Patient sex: M
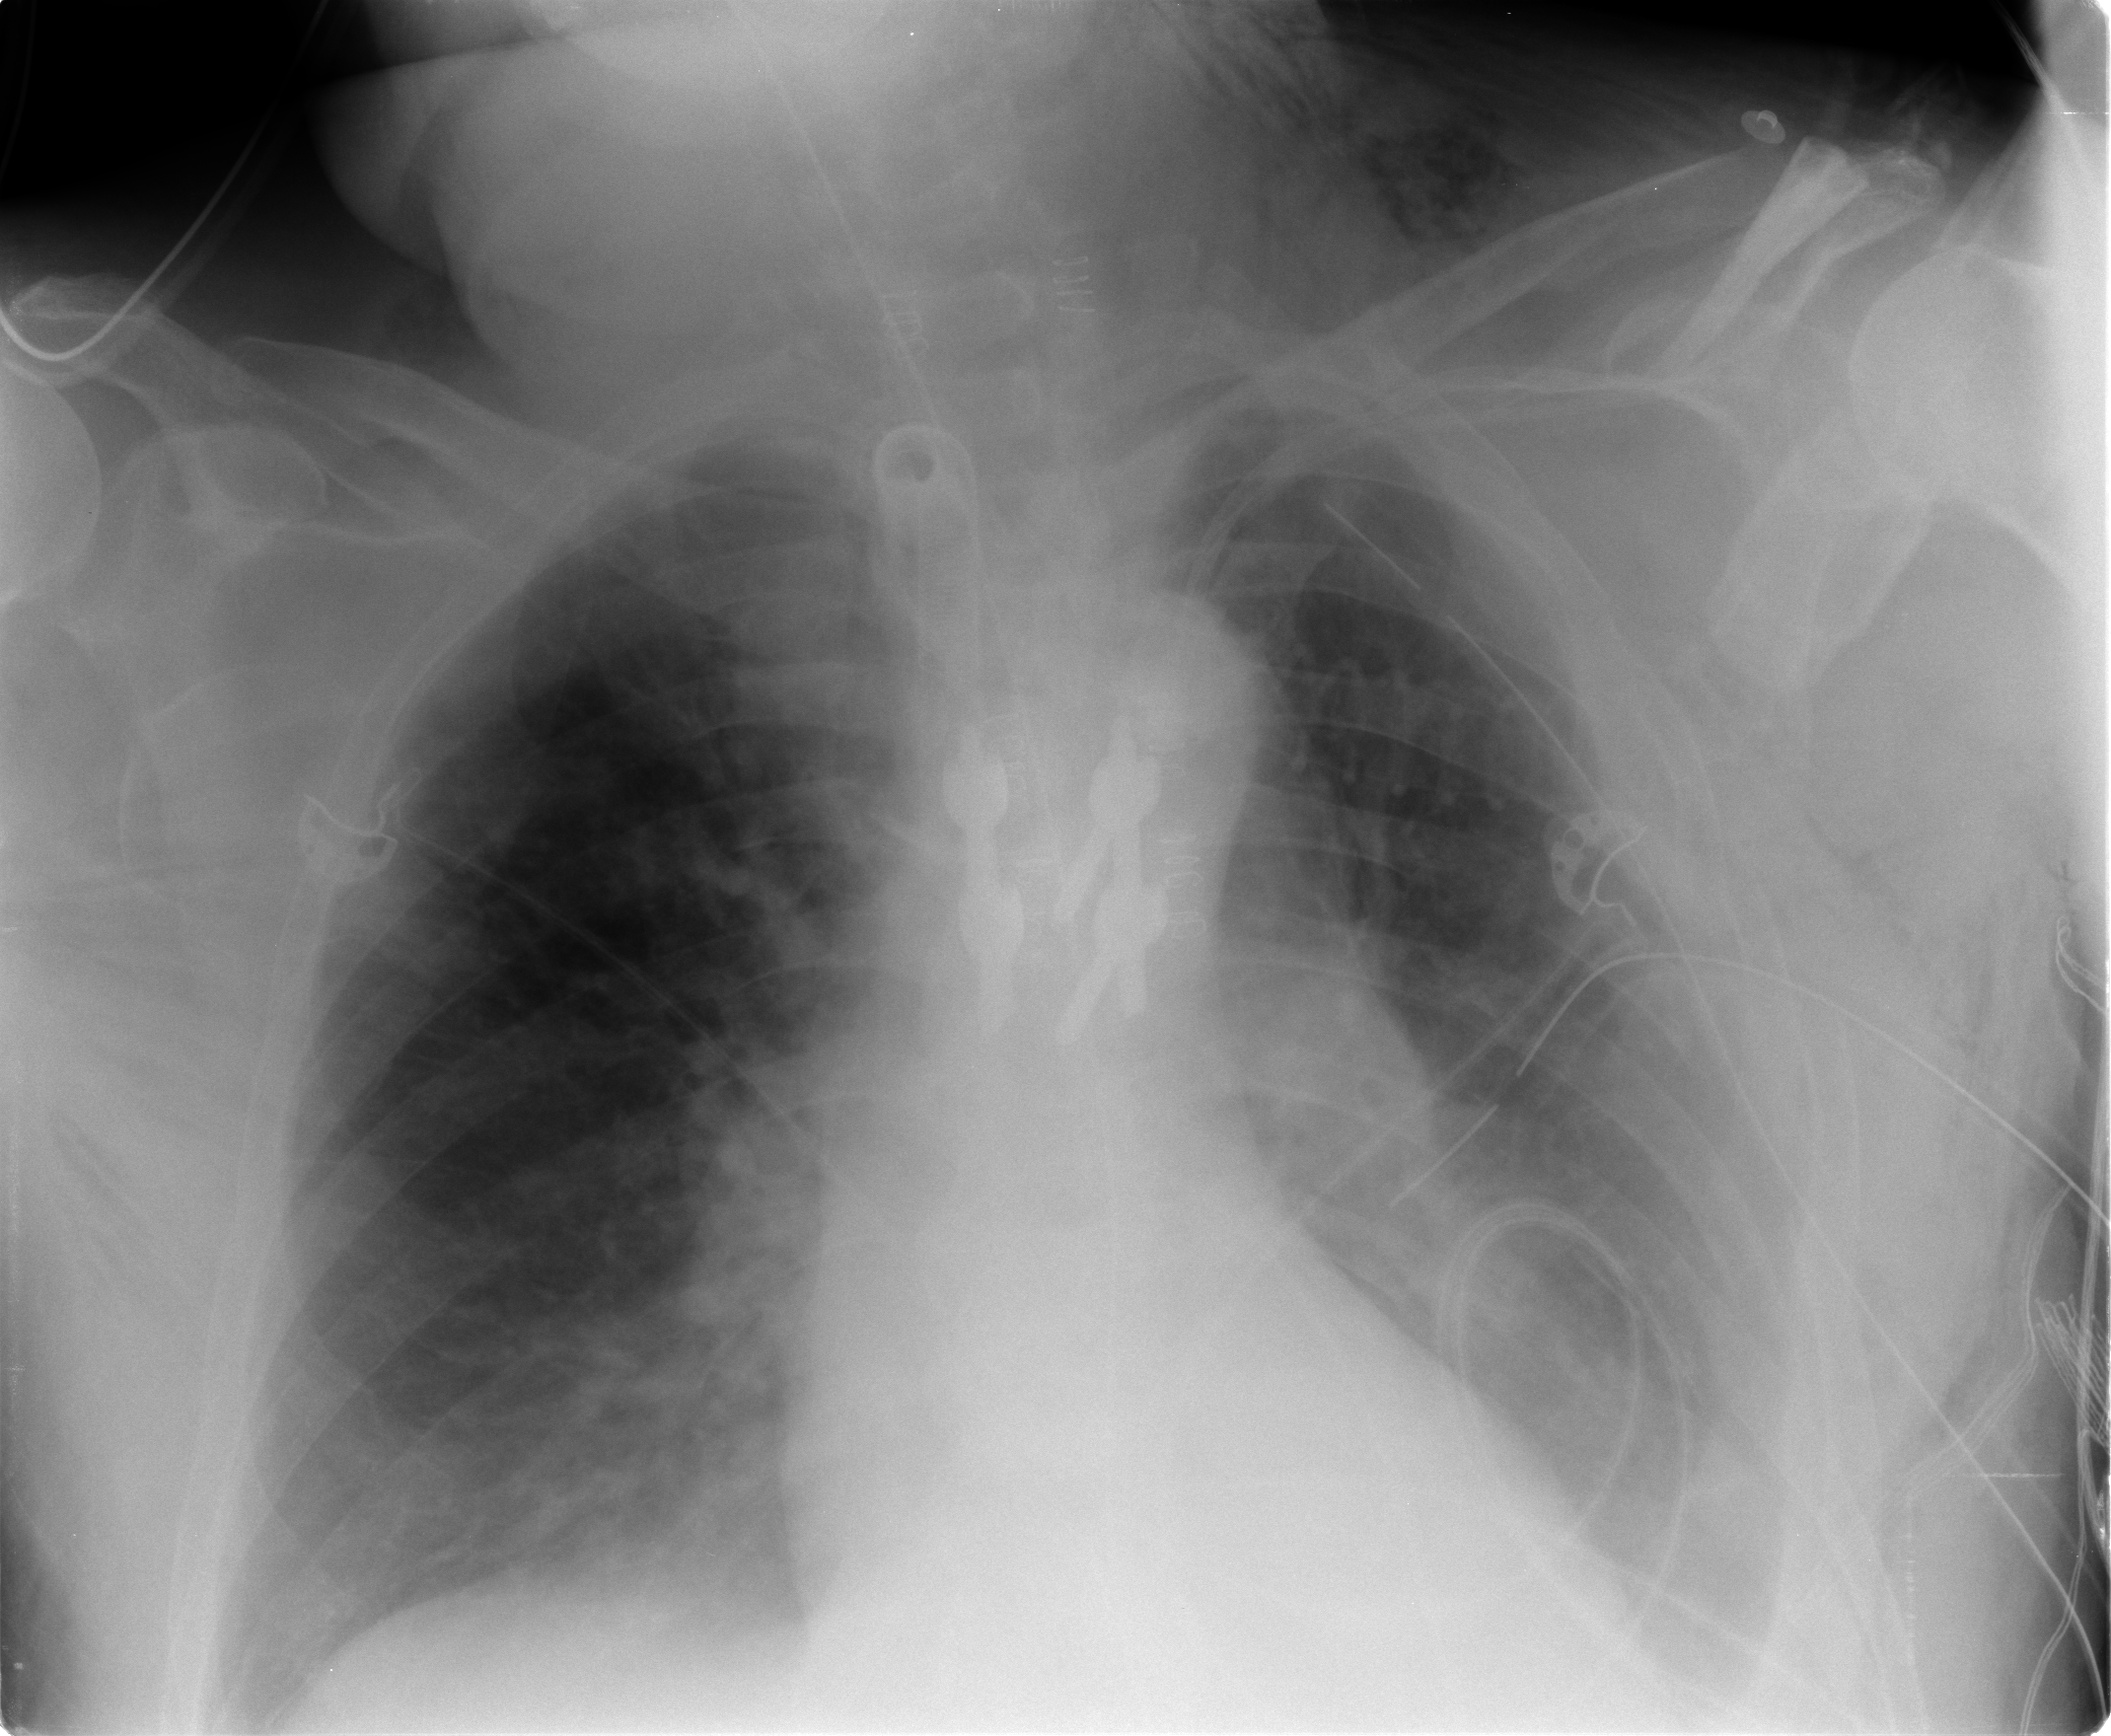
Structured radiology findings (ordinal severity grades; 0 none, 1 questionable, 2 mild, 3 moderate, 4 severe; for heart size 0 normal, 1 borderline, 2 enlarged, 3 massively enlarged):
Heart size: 0
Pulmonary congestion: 2
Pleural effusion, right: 0
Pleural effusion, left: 2
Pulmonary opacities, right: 1
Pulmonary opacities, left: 2
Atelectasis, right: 2
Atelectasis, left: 2